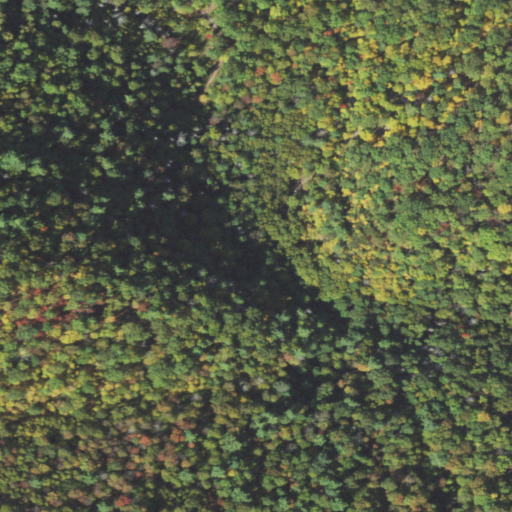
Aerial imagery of gap in Pennsylvania named Musser Gap containing deciduous forest, mixed forest, and evergreen forest